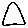
Label: triangle